Field crop: maize
Growth stage: 2
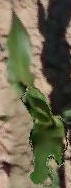
Species: maize